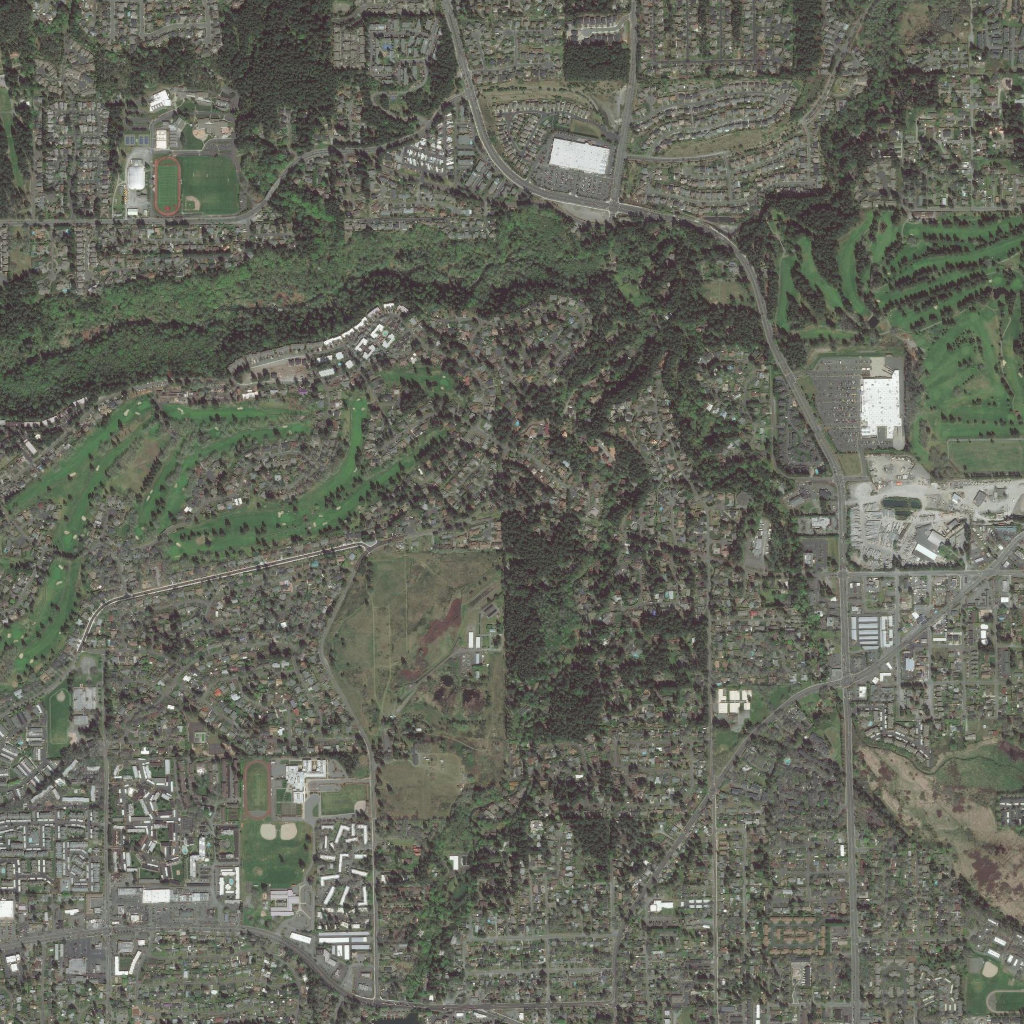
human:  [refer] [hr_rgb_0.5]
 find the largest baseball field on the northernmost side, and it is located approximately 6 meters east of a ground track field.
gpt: <box>[[17, 17, 21, 20, 0]]</box>